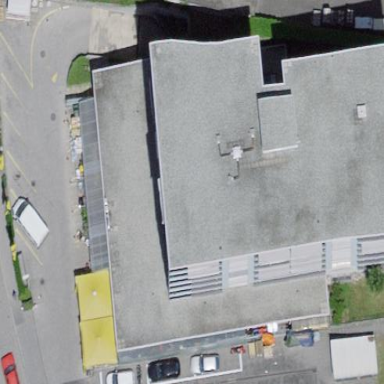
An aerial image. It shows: View of roof of building.